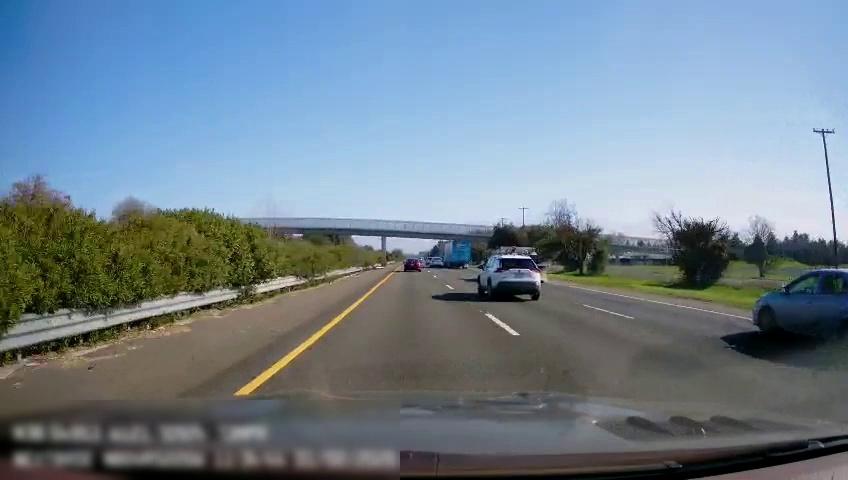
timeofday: Day
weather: Sunny
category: Drivable Space
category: Vehicles | SUV
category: Vehicles | Car
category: Vehicles | Truck
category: Vehicles | Truck
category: Vehicles | Car
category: Vehicles | SUV
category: Drivable Space
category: Lanes | Current Lane
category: Lanes | Current Lane
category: Lanes | Alternate Lane
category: Lanes | Alternate Lane